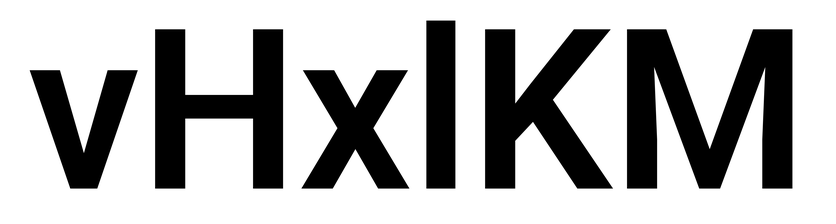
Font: Roboto_SemiBold